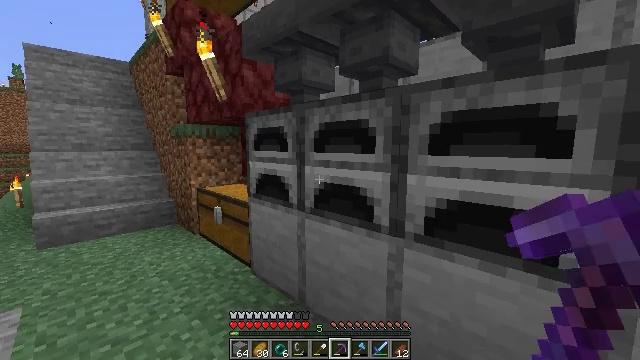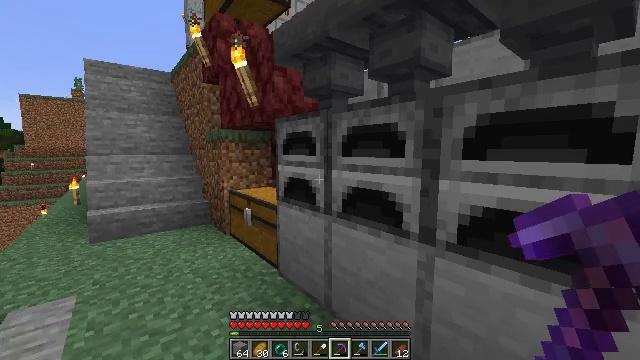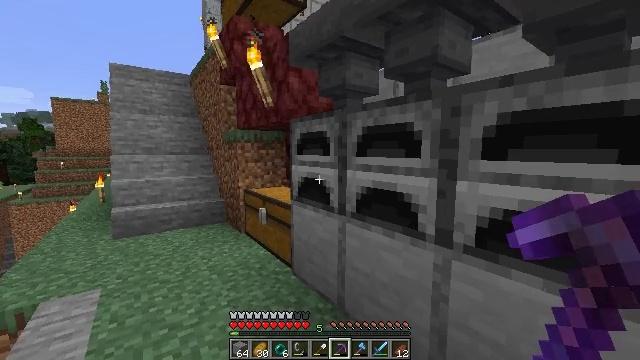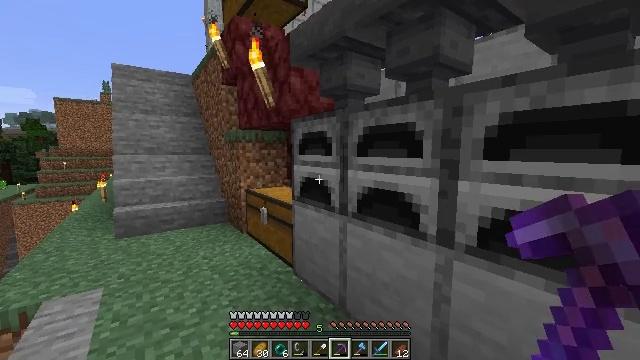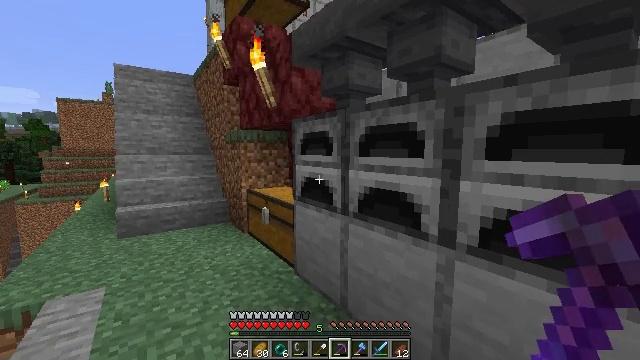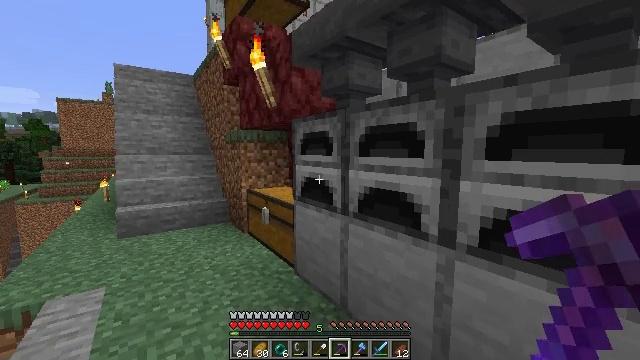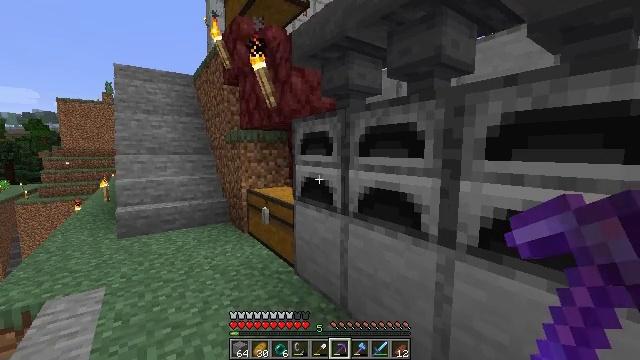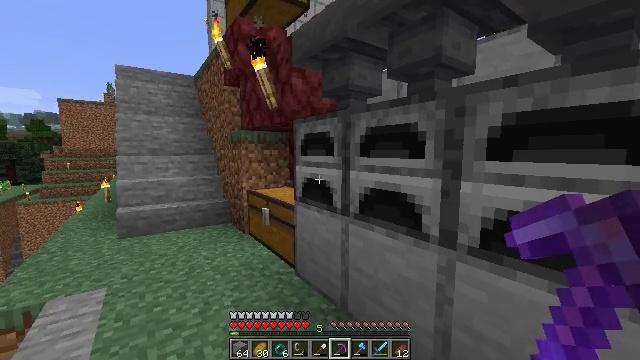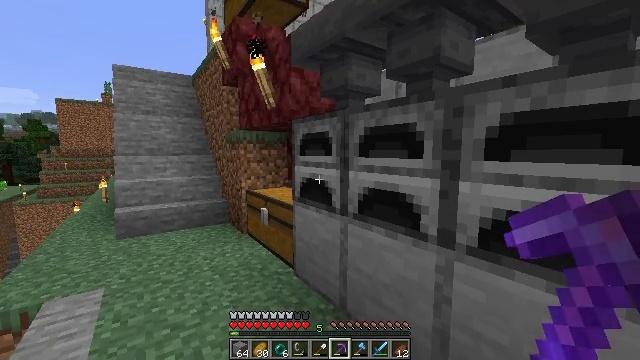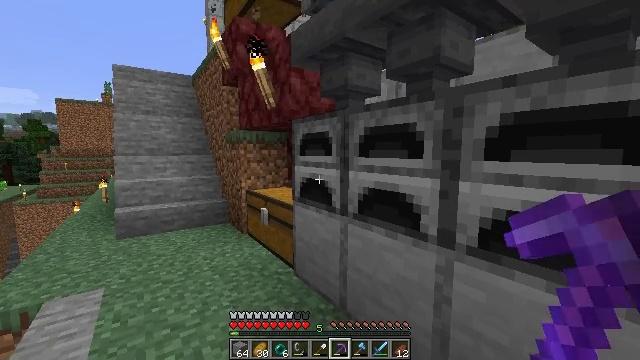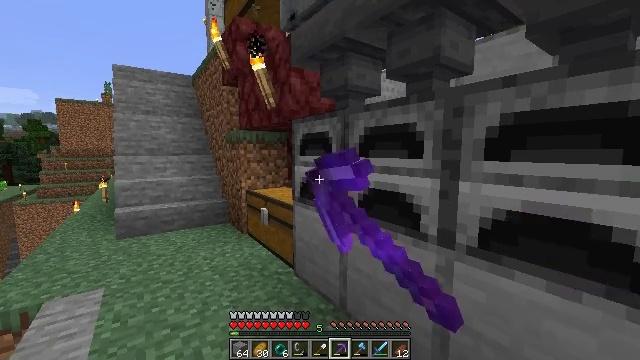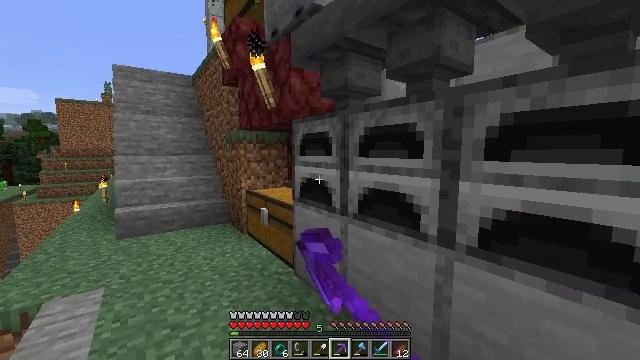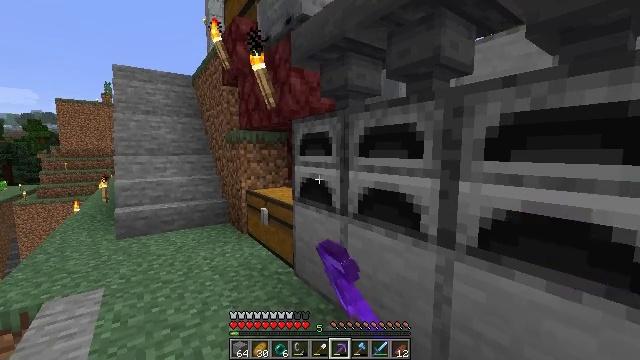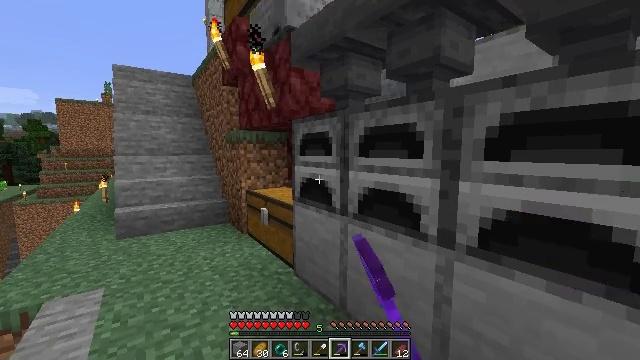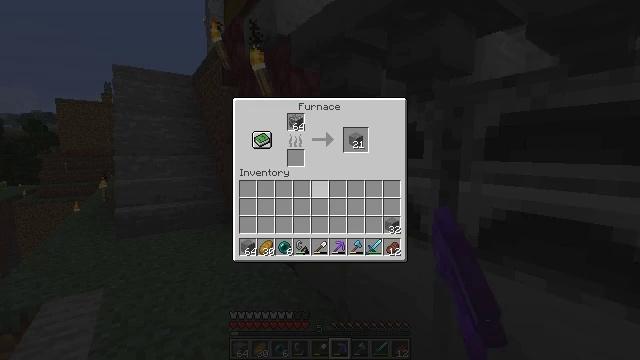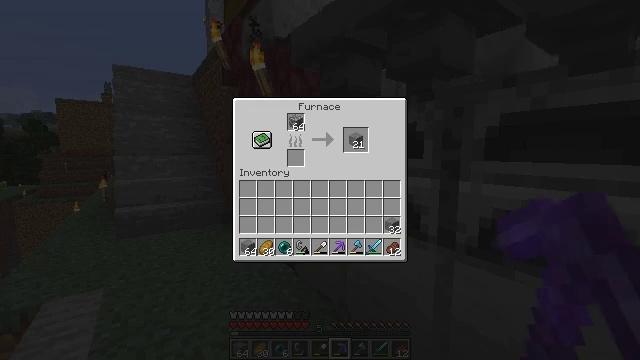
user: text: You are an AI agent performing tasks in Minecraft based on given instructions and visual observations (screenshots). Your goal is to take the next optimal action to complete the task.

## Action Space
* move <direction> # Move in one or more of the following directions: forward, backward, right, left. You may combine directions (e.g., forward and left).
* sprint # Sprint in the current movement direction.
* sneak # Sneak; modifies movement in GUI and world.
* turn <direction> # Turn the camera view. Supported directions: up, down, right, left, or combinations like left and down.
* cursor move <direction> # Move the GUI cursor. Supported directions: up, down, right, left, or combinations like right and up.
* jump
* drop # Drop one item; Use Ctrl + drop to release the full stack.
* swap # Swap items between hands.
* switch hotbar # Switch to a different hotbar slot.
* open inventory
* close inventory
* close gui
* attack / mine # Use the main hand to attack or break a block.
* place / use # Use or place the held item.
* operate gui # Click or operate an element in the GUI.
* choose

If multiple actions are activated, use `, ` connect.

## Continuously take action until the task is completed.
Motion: motion action
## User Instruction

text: Fire up the furnace to turn cobblestone into stone.
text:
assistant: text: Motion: turn left
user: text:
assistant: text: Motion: turn left
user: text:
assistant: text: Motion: no_op
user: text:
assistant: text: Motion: no_op
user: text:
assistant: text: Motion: no_op
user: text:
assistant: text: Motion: no_op
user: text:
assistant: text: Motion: no_op
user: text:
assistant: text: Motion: no_op
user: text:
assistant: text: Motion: use / place
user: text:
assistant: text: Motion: use / place
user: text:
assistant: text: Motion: use / place
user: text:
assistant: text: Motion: no_op
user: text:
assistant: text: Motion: no_op
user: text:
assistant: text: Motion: no_op
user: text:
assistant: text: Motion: no_op
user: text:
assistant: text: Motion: no_op
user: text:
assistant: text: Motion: no_op
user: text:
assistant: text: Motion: sneak
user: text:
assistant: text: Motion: sneak
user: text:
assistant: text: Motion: sneak
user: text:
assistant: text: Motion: sneak
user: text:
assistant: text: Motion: sneak
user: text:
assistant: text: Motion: sneak
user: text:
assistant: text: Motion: sneak
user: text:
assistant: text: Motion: sneak
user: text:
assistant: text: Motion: sneak
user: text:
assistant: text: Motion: sneak, attack / mine
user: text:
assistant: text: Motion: sneak, attack / mine
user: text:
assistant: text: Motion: sneak
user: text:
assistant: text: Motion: sneak